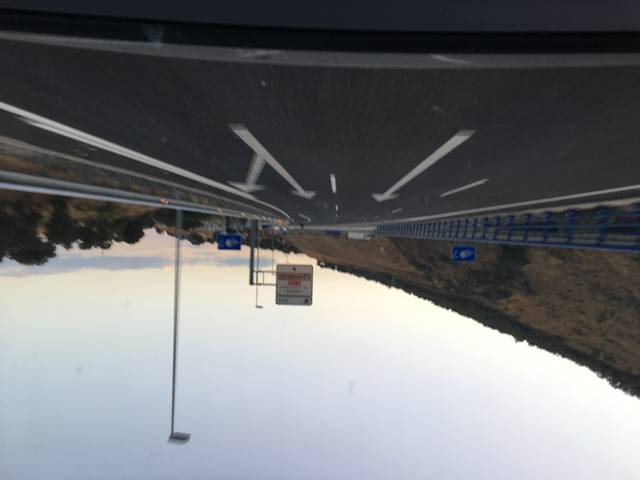
Region: Spain
Coordinates: 38.407, -3.499